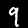
Digit: 9